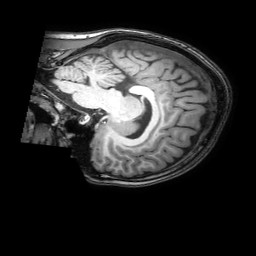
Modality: T1w
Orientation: sagittal
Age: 21
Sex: female
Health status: healthy
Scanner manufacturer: philips
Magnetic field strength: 3 T
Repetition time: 0.0079 s
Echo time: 0.0035 s